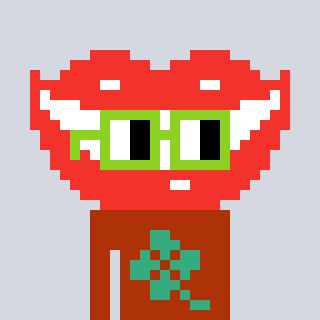
a pixel art character with square light green glasses, a smile-shaped head and a hotbrown-colored body on a cool background